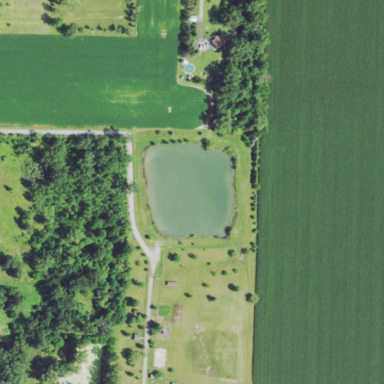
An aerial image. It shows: Pond with natural water.